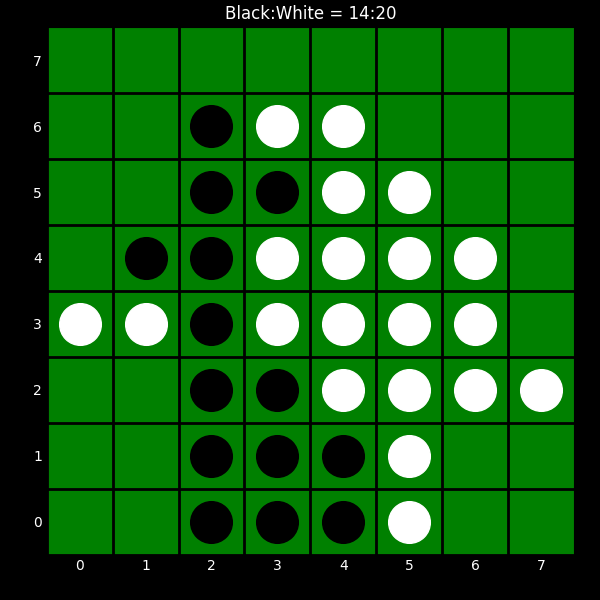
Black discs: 14
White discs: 20